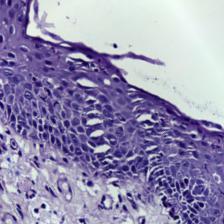
Diagnosis: Normal